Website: apple
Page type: customer-info-address
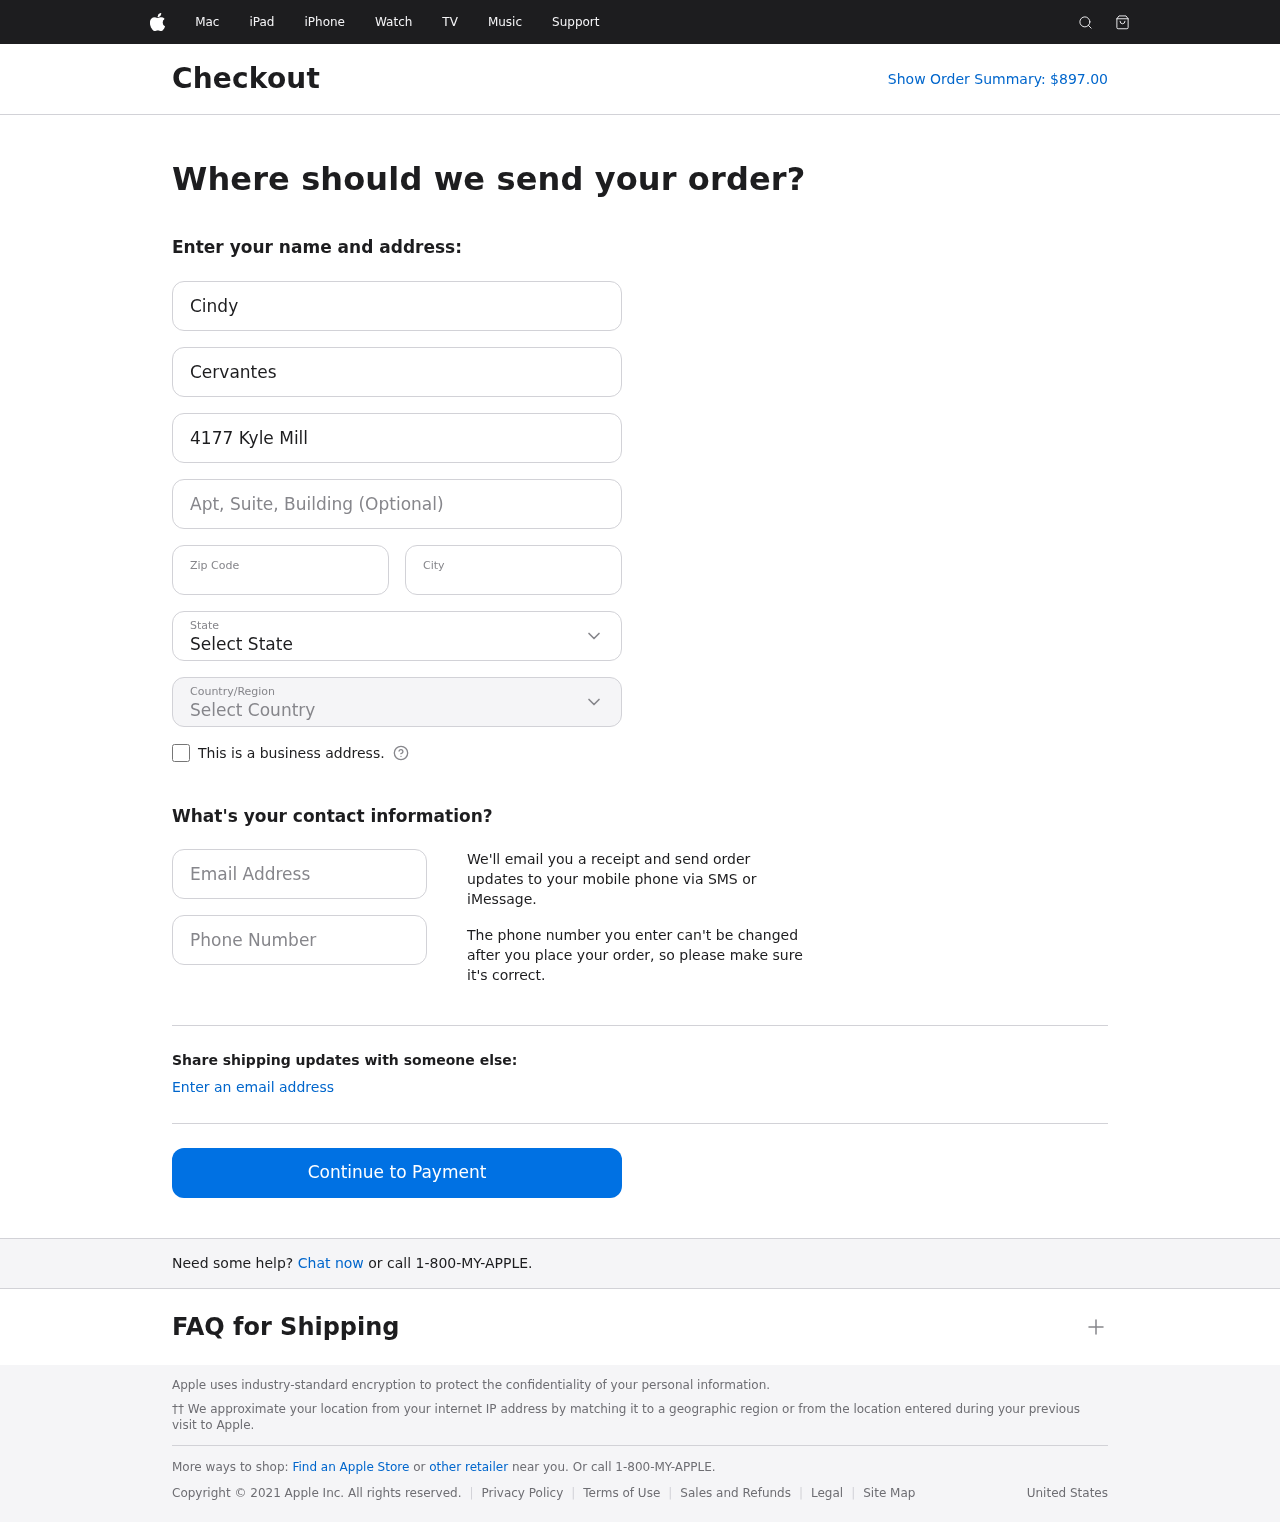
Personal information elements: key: PII_CITY
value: West Brett
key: PII_COUNTRY
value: United States
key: PII_EMAIL
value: cindycervantes@gmail.com
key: PII_FIRSTNAME
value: Cindy
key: PII_LASTNAME
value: Cervantes
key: PII_PHONE
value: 5978496593
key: PII_POSTCODE
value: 88221
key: PII_STATE
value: Connecticut
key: PII_STREET
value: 4177 Kyle Mill Apt. 524
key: PII_STREET2
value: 533 Karen Mews Suite 758
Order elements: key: ORDER_TOTAL
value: Show Order Summary: $897.00